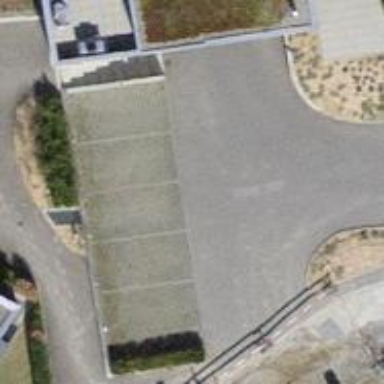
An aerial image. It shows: Parking aisle designated as service road.